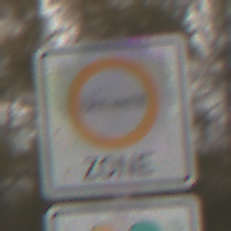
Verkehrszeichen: BeginnUmweltzone
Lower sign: FreistellungVomVerkehrsverbot2
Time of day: MorningAfternoon
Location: Outdoor (Nature)
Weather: Overcast
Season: NotSpecified
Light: Natural